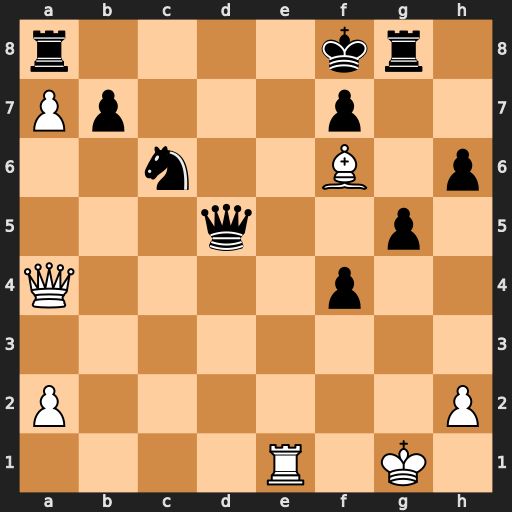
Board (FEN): r4kr1/Pp3p2/2n2B1p/3q2p1/Q4p2/8/P6P/4R1K1
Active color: w
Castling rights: -
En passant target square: -
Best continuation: Qa3+ Nb4 Qxb4+ Qc5+ Qxc5#